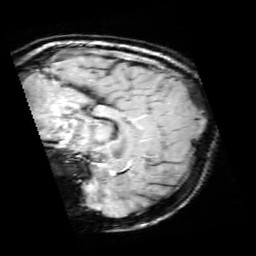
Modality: SWI
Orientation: sagittal
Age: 10
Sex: female
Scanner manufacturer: siemens
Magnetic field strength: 3 T
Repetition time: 0.027 s
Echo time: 0.02 s